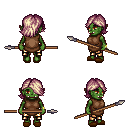
a pixel art fantasy rpg character, female body template, orc, green skin, brown tunic, gold greaves, white blonde swoop hairstyle, bracelets, brown slippers, spear, four views (front, back, left, right), 2x2 character sprite sheet, small pixel art, hard edges, no anti-aliasing